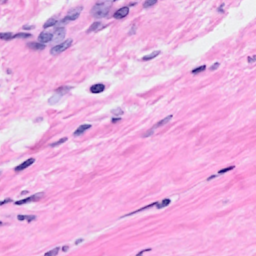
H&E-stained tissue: Breast